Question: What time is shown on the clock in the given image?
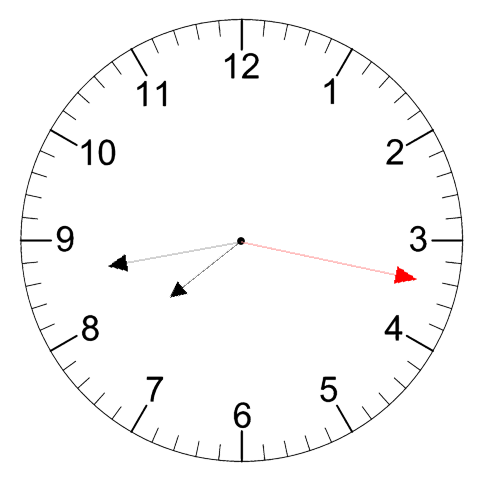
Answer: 07:43:17